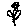
Label: flower